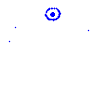
Particle: pion